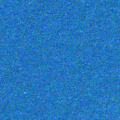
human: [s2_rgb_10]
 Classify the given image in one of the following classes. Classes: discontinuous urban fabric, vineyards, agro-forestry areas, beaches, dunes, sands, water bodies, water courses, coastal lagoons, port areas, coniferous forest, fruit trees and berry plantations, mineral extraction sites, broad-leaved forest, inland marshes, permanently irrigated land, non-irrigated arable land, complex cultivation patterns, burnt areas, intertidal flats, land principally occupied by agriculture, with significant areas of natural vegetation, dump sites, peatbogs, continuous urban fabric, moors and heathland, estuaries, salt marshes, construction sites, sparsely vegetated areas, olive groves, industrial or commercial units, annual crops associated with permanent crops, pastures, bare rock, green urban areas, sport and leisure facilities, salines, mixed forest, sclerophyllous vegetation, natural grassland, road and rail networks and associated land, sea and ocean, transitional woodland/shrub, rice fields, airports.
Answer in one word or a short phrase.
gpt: sea and ocean